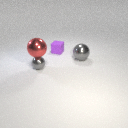
small purple rubber cube behind large gray metal sphere